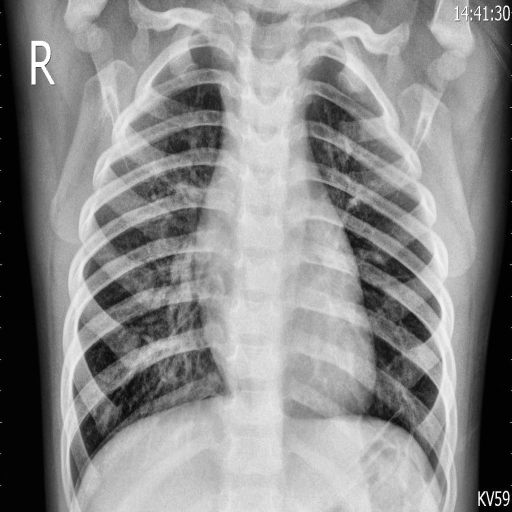
Finding: NORMAL